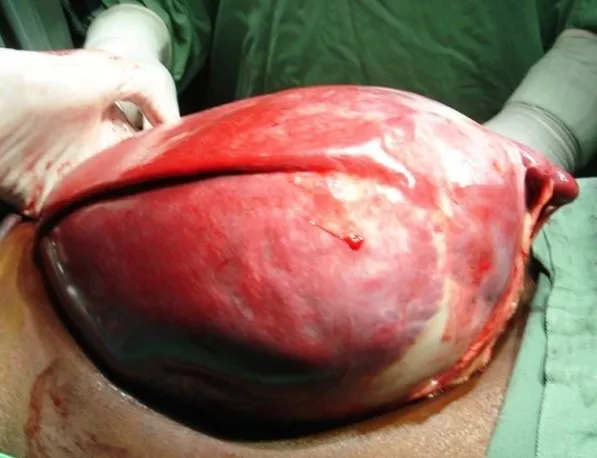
Per operative view of pseudotumor cystic spleen with a rich vascular area.
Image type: medical_photograph (other_medical_photograph)